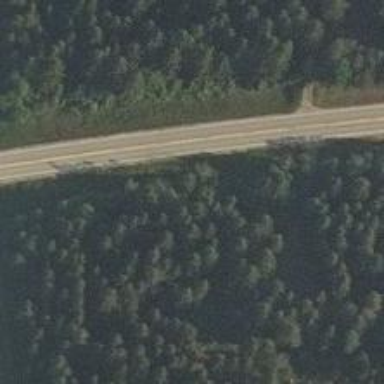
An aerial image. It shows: Asphalt road classified as primary highway.